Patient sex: M
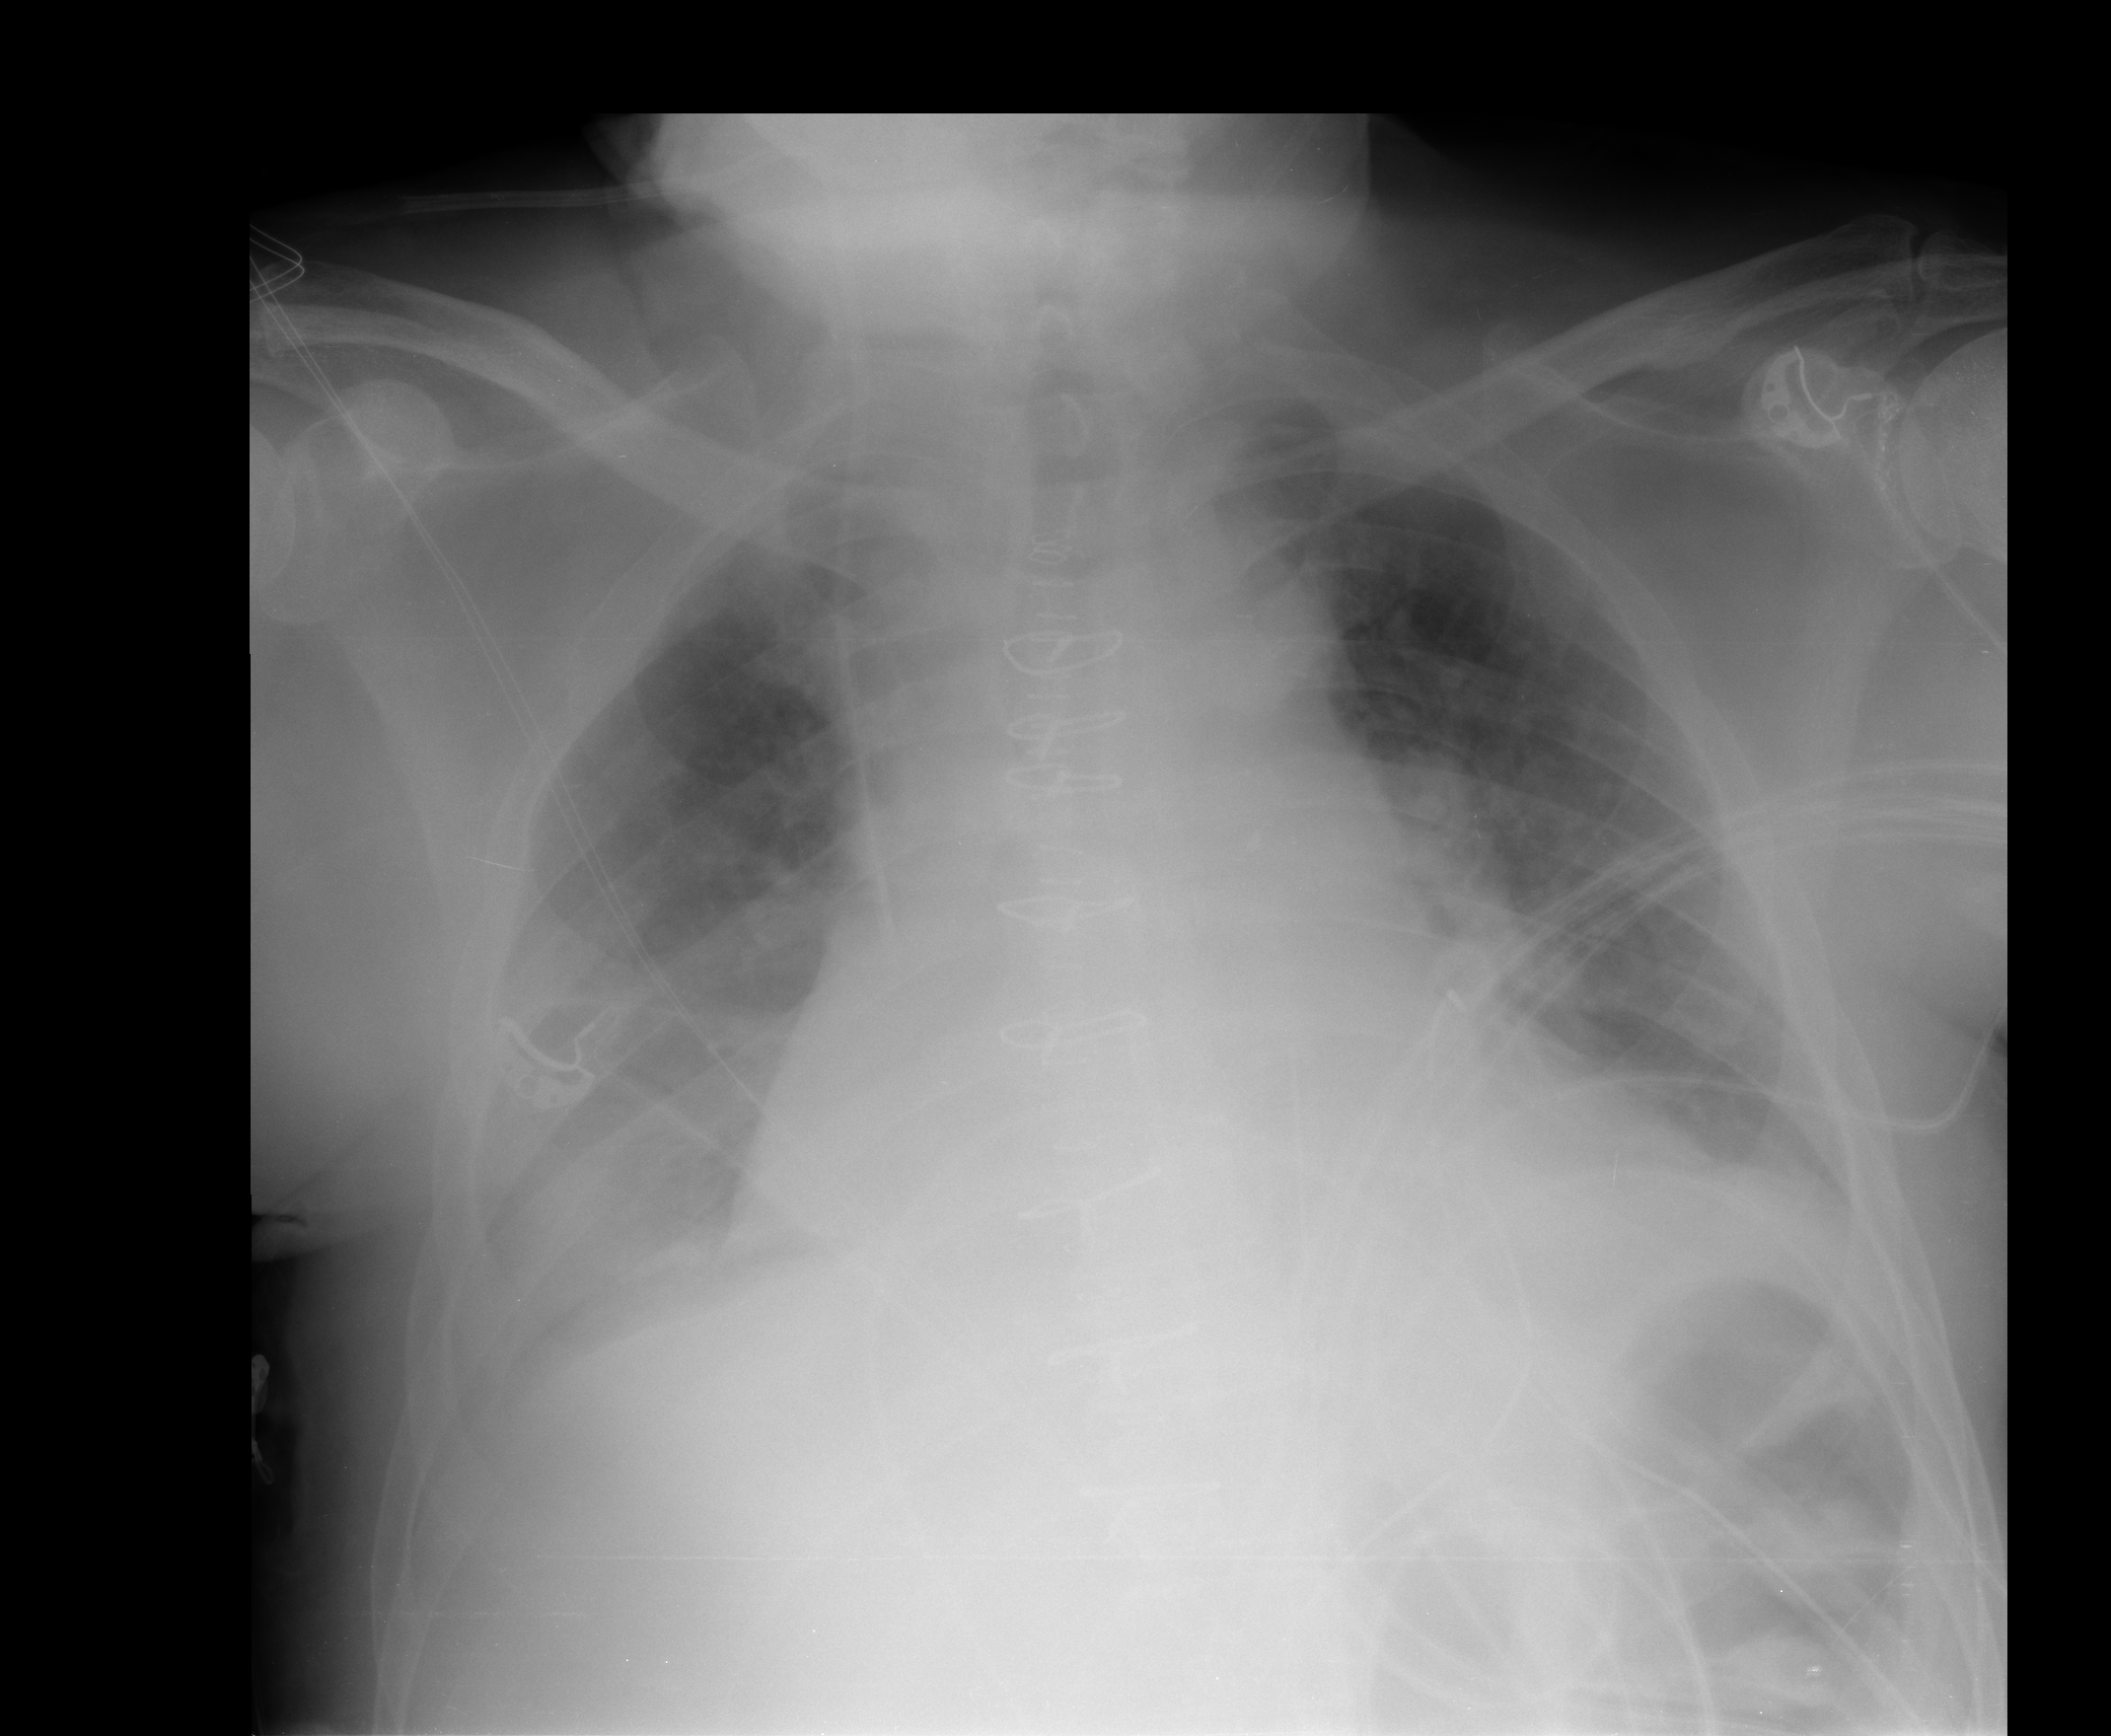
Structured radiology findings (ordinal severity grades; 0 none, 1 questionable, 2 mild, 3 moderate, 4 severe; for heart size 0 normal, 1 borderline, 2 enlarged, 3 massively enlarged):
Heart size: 2
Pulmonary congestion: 2
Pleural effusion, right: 2
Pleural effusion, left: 2
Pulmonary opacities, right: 1
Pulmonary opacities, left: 1
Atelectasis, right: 3
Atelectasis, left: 2